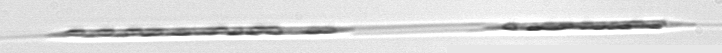
Label: Rhizosolenia